九年级 · 解析几何
(6 分) 如图, $O A=O B, A B$ 交 $\odot O$ 于点 $C, D, O E$ 是半径, 且 $O E \perp A B$ 于点 $F$.

(1)求证: $A C=B D$.

(2)若 $C D=2 \sqrt{3}, O F=1$, 求 $\odot O$ 的半径.

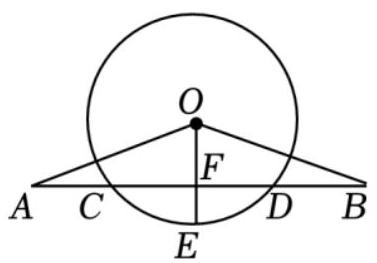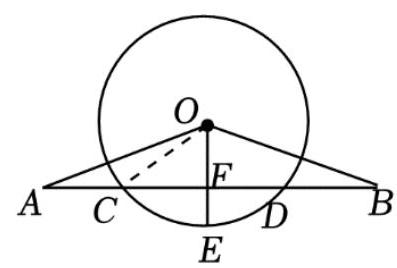
答案:  （1）证明: $\because O E \perp A B$,

$\therefore C F=D F$,

$\because O A=O B$,

$\therefore A F=B F$,

$\therefore A F-C F=B F-D F$,

$\therefore A C=B D$;

（2）解: 连接 $O C$, 可求半径为 2